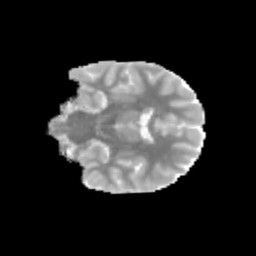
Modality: MD
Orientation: coronal
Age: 12
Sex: female
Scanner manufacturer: siemens
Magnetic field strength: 3 T
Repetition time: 3.8 s
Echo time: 0.07 s